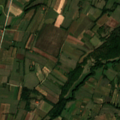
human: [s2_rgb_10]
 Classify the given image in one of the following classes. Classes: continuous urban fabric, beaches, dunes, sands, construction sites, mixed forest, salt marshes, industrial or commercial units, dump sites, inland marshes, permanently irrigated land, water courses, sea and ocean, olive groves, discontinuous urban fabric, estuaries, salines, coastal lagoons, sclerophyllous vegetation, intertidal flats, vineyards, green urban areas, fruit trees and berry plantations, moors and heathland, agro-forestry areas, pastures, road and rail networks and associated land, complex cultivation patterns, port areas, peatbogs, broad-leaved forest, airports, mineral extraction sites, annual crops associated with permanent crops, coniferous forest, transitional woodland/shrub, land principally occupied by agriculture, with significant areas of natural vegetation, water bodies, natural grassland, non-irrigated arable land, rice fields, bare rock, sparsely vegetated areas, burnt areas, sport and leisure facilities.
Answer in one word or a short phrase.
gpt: complex cultivation patterns, land principally occupied by agriculture, with significant areas of natural vegetation